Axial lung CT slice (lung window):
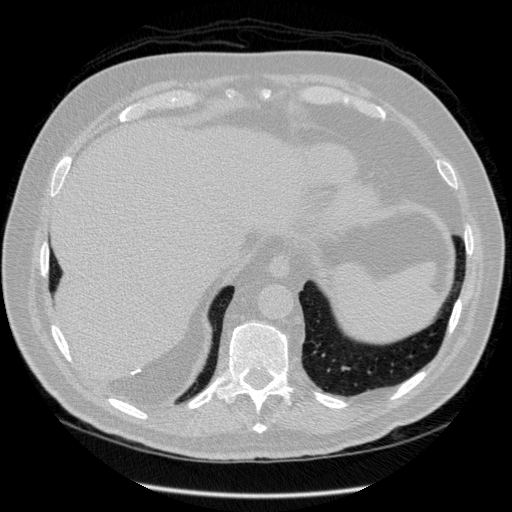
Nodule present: no